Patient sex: M
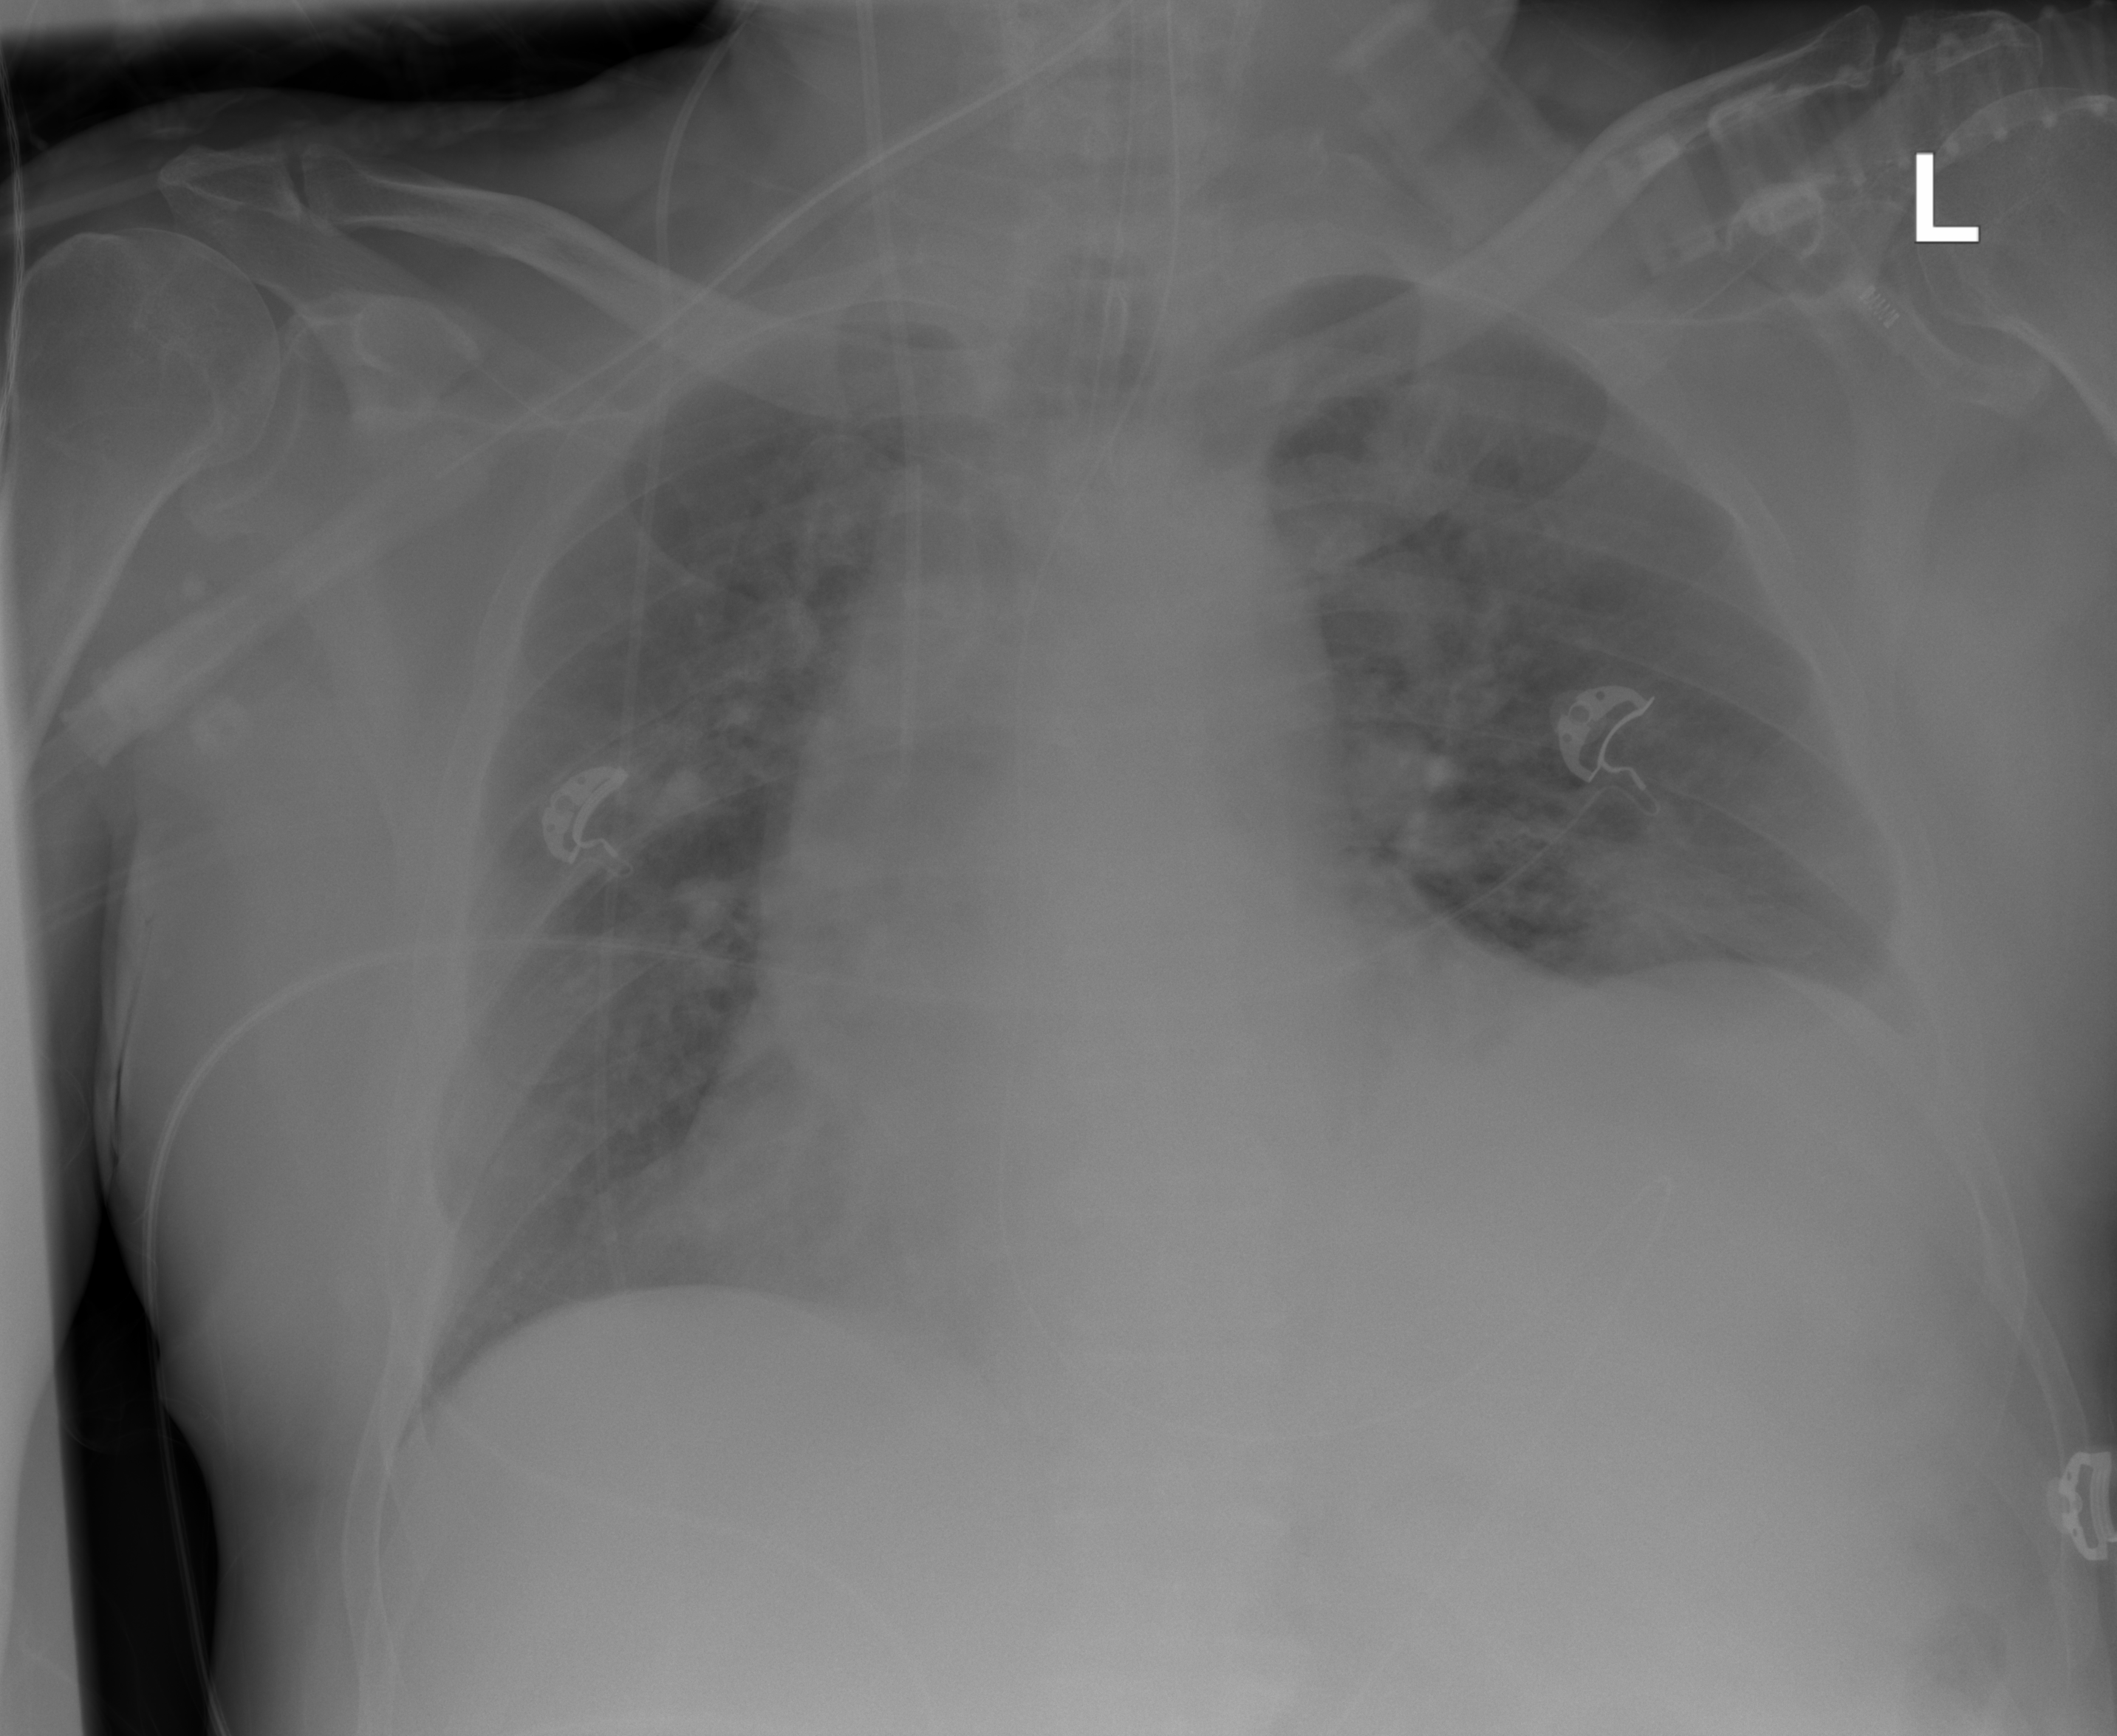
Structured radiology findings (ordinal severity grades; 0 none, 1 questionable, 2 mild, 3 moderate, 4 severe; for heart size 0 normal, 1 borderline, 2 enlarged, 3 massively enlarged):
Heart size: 2
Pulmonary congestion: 0
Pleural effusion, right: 0
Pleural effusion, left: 0
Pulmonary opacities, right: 2
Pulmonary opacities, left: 2
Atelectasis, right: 0
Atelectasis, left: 0